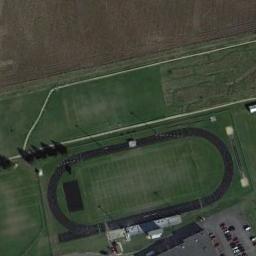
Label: ground_track_field